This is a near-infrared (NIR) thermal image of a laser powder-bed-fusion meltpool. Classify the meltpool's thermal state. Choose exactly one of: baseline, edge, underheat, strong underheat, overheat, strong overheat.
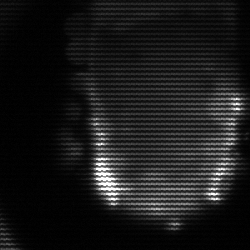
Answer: baseline